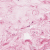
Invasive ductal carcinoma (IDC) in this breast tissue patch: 0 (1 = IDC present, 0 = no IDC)